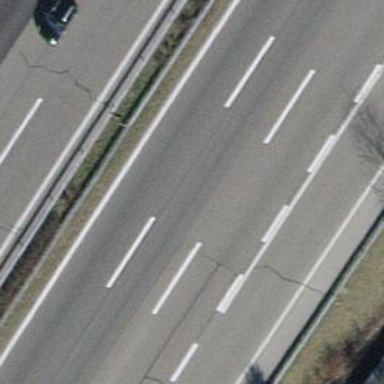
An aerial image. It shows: Asphalt motorway.